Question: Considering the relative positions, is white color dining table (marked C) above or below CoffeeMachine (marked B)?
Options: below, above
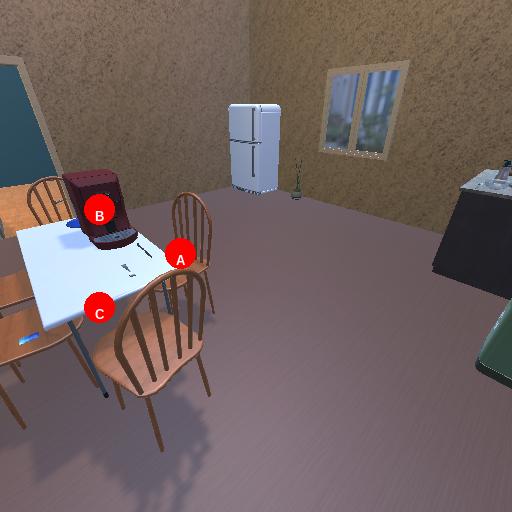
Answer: below